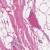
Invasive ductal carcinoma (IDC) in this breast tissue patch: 0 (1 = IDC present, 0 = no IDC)